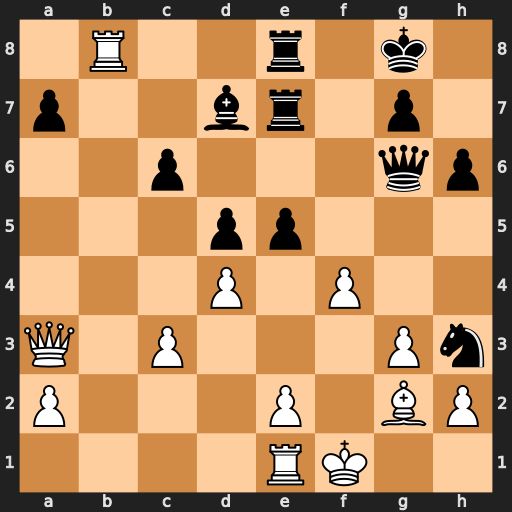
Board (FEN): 1R2r1k1/p2br1p1/2p3qp/3pp3/3P1P2/Q1P3Pn/P3P1BP/4RK2
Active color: w
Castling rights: -
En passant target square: -
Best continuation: Qxe7 Rxb8 Qxd7